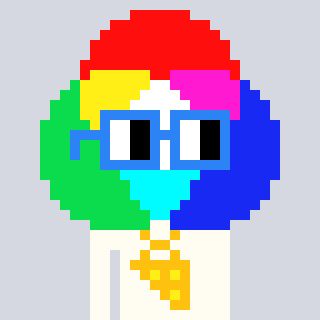
a pixel art character with square blue glasses, a color circle-shaped head and a grayscale-colored body on a cool background